Question: Let's say i have 10 activities, and each contain a static image, I am finishing and starting a new activity on left and right click of the arrow.
Images are in drawable folder and are a bit large size, As far as i think, if a activity finishes then all the memory it's using is freed(that's why i had taken so many activities), but it's not happening.
If constantly go on clicking the right and left button, the app freezes and crashes(out of memory exception).
Is there any way to avoid this?
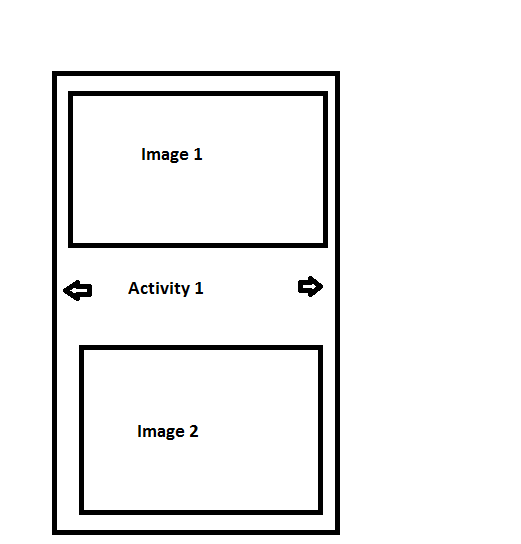
Answer: 1- Load your images using:
'BitmapFactory.decodeResource(res, id, opts);'
Use inSampleSize in 'Options' to rescale your image.
2- Recycle your bitmap in 'onDestroy()'.